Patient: sex M, age 62
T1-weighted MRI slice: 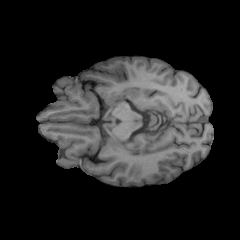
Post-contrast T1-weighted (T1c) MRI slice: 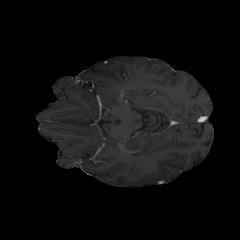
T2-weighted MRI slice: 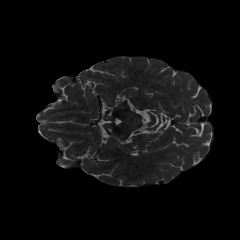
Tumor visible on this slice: no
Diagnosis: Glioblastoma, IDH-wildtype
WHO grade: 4